Field crop: maize
Growth stage: 1
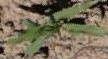
Species: maize